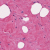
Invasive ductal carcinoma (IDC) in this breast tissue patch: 1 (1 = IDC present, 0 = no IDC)